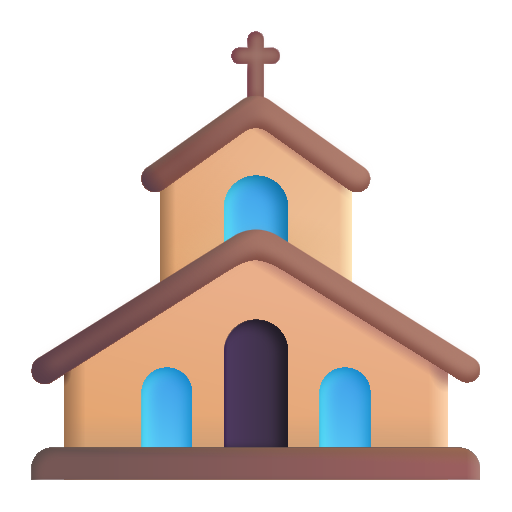
church color